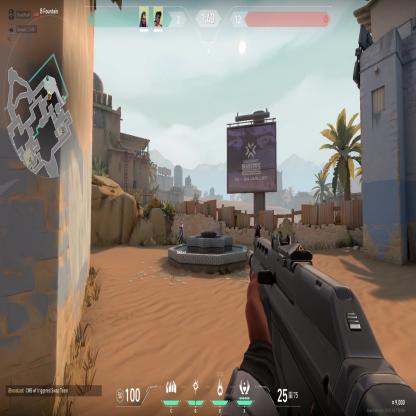
Label: teammate